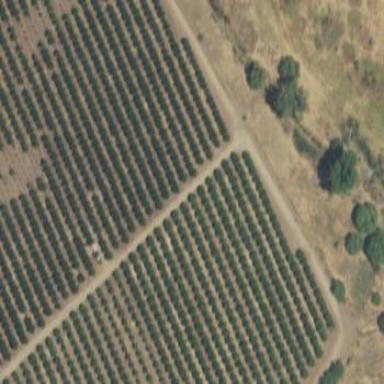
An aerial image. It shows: Vineyard.